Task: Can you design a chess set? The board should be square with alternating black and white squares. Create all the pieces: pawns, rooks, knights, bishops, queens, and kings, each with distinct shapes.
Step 884:
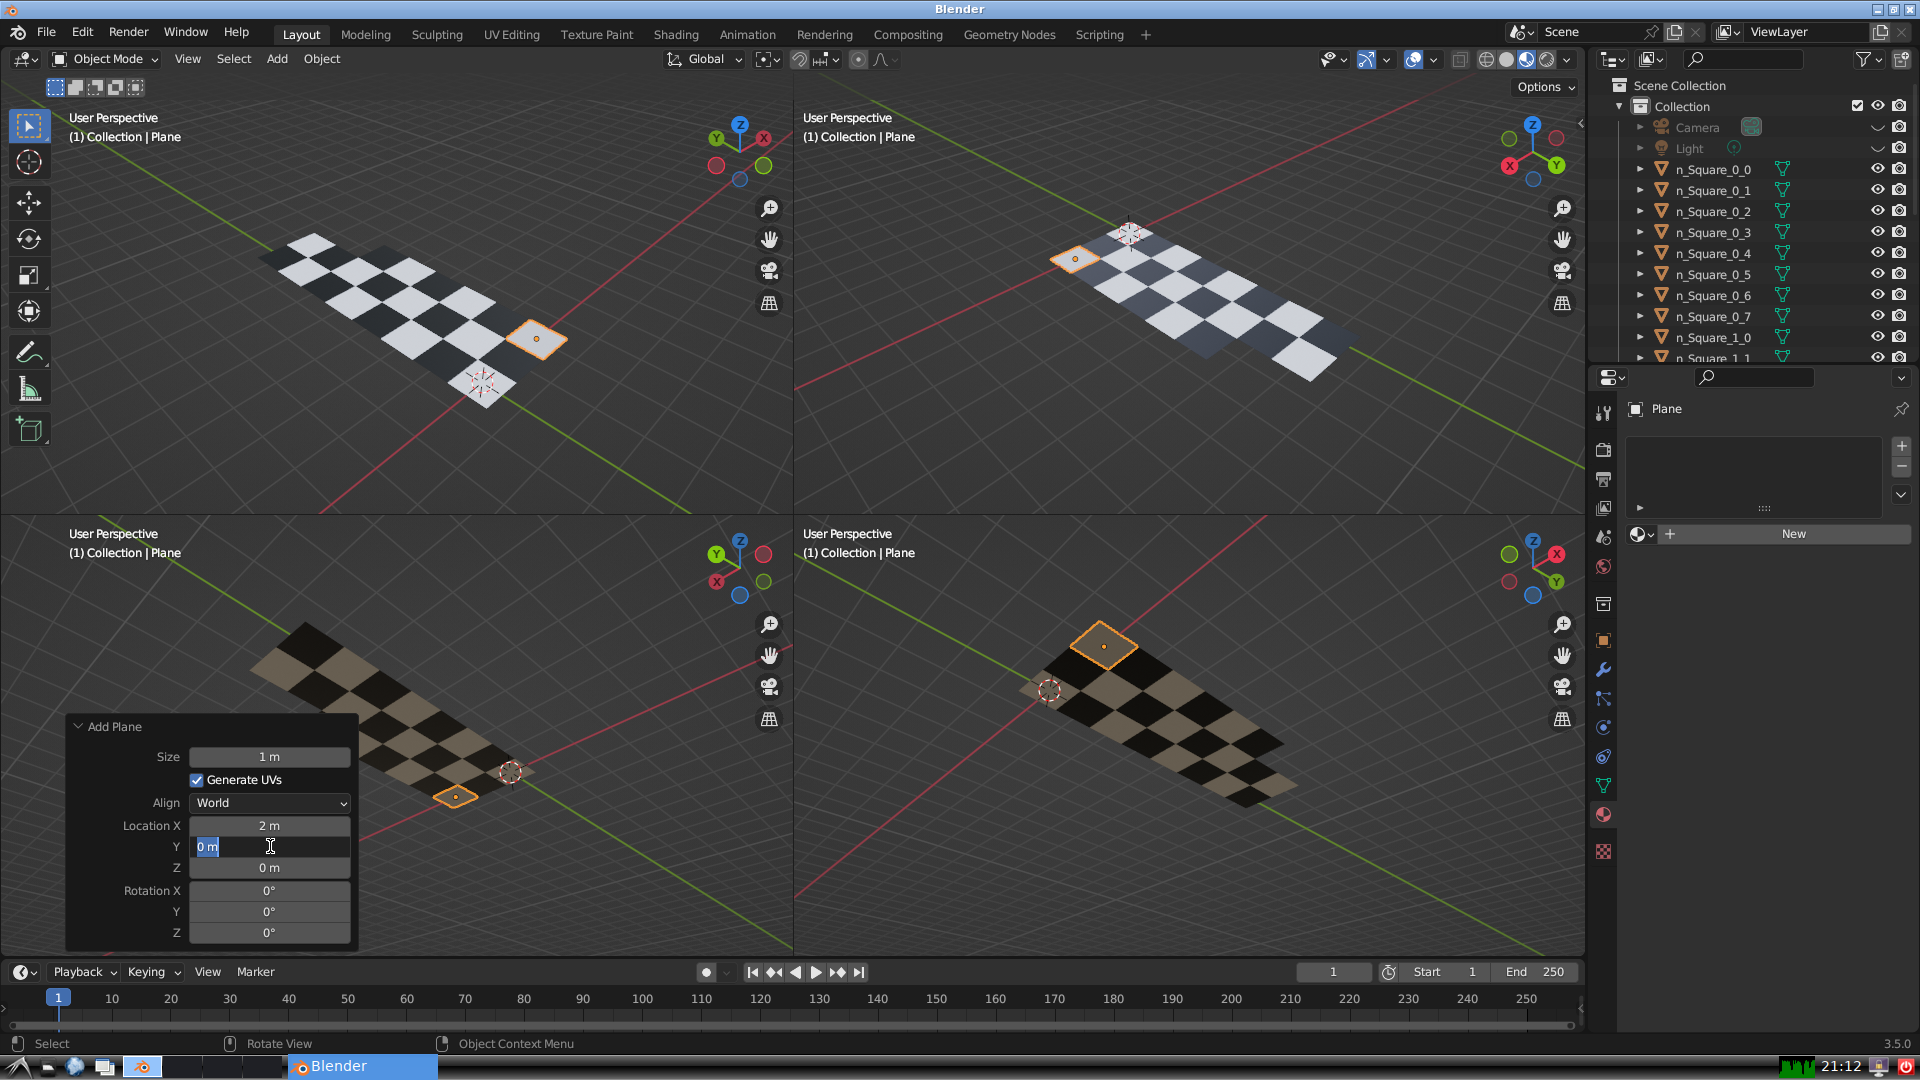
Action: input_text: 6.0